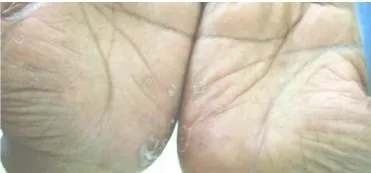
Treatment response. Palmar lesions after treatment with almost complete clearance of lesions, and ,mild desquamation.
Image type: medical_photograph (skin_photograph)